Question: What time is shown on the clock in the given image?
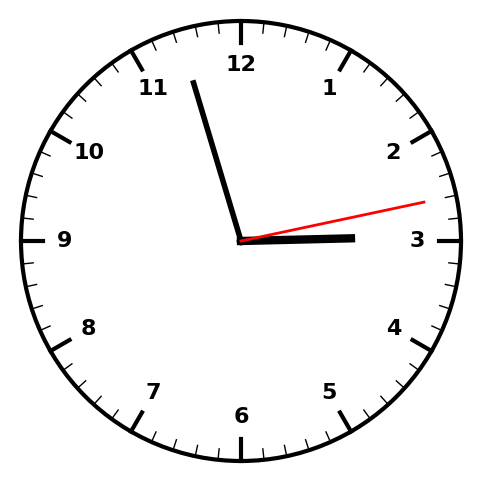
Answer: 02:57:13